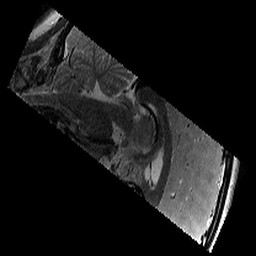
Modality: T2w
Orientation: sagittal
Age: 10
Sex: female
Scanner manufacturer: siemens
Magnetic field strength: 3 T
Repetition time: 9.23 s
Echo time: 0.067 s